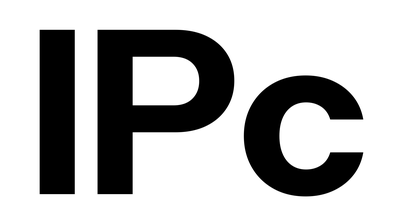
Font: InstrumentSans_Bold